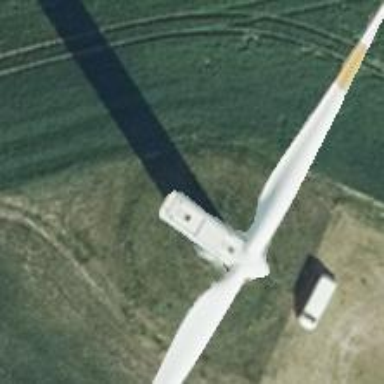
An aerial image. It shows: Wind-powered generator.